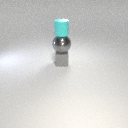
small cyan rubber cylinder above large gray metal sphere